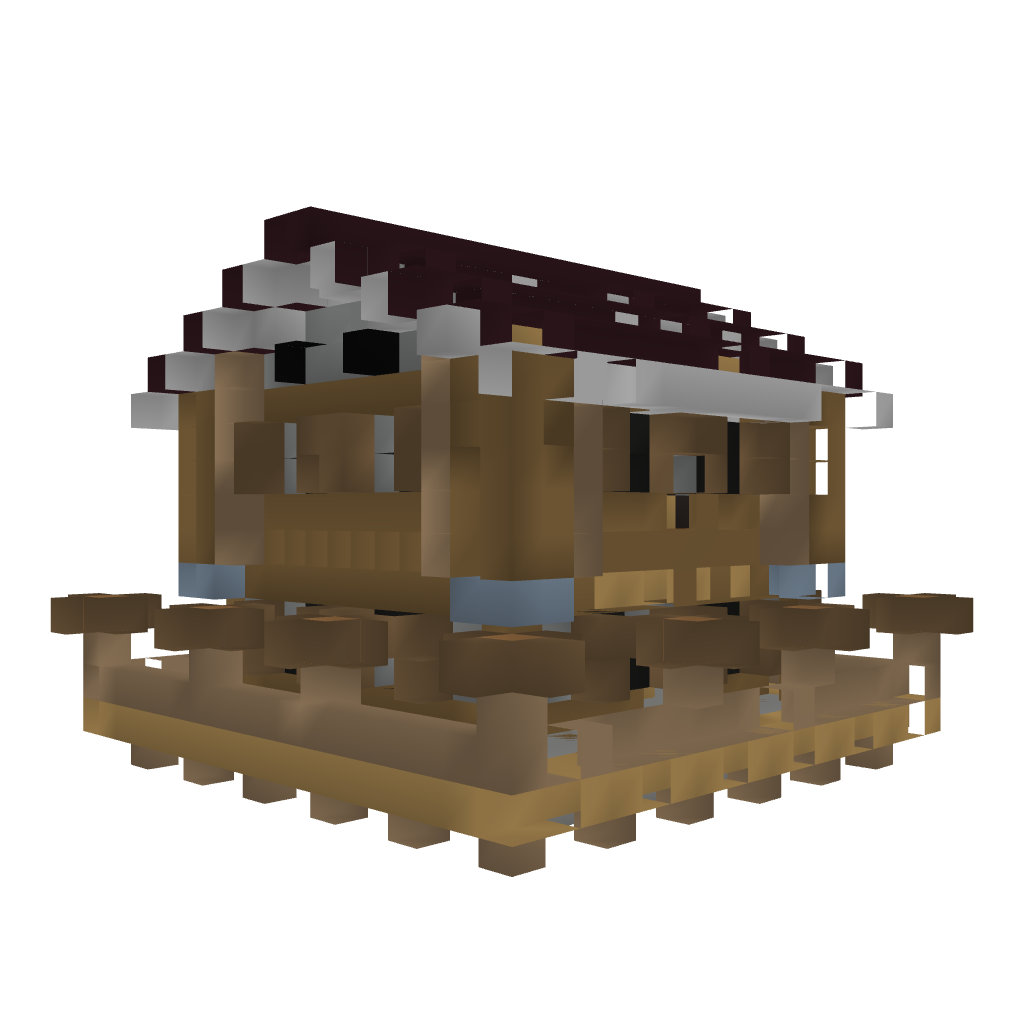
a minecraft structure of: Remedy's Shop